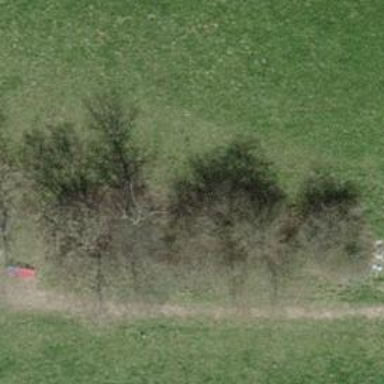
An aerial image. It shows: Single tag "natural: tree."